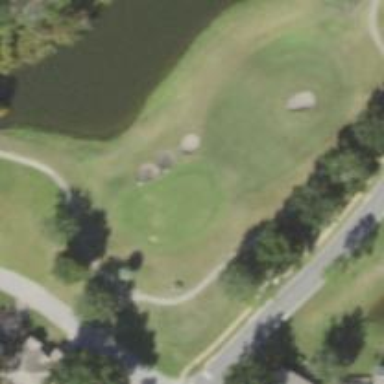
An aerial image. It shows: Golf cartpath that is also road path.